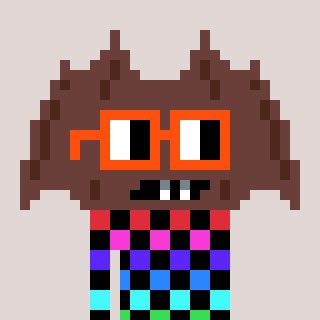
a pixel art character with square orange glasses, a bat-shaped head and a grayscale-colored body on a warm background